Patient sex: F
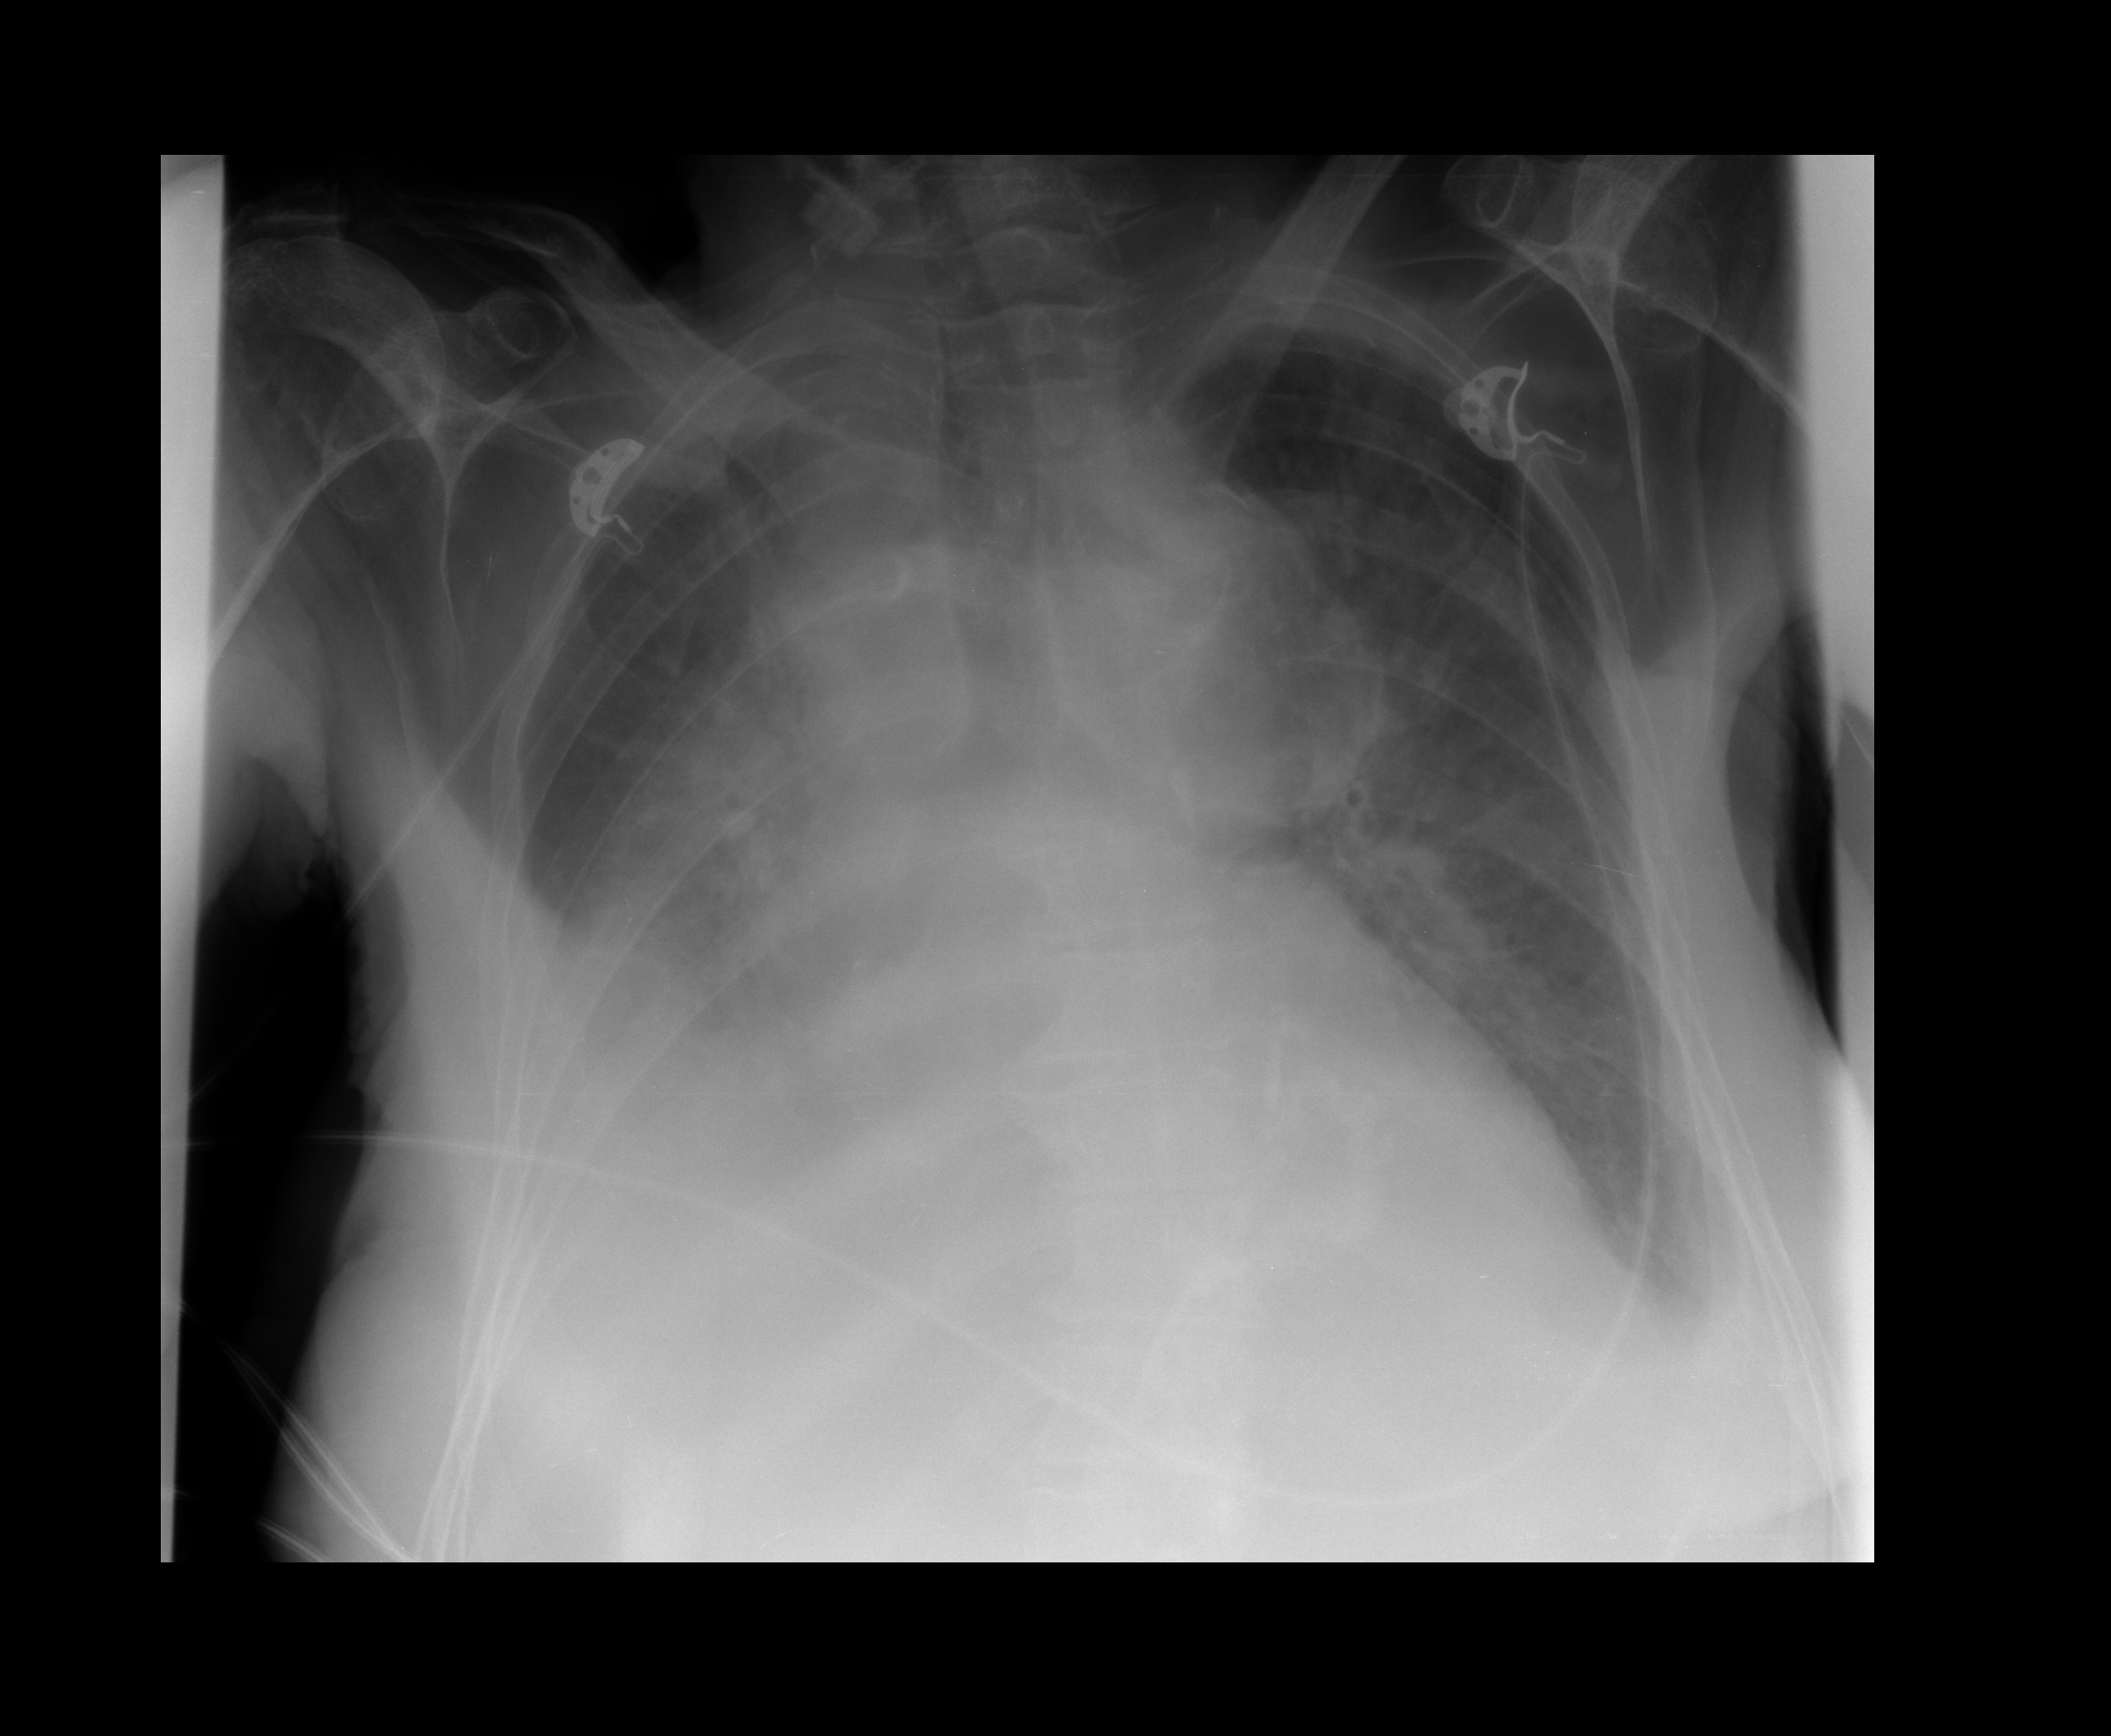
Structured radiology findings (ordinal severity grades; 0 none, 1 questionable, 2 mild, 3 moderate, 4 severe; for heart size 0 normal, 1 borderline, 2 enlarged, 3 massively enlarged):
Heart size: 2
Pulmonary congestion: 2
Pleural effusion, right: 2
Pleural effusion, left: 1
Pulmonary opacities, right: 2
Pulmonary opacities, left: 1
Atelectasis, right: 2
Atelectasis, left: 2